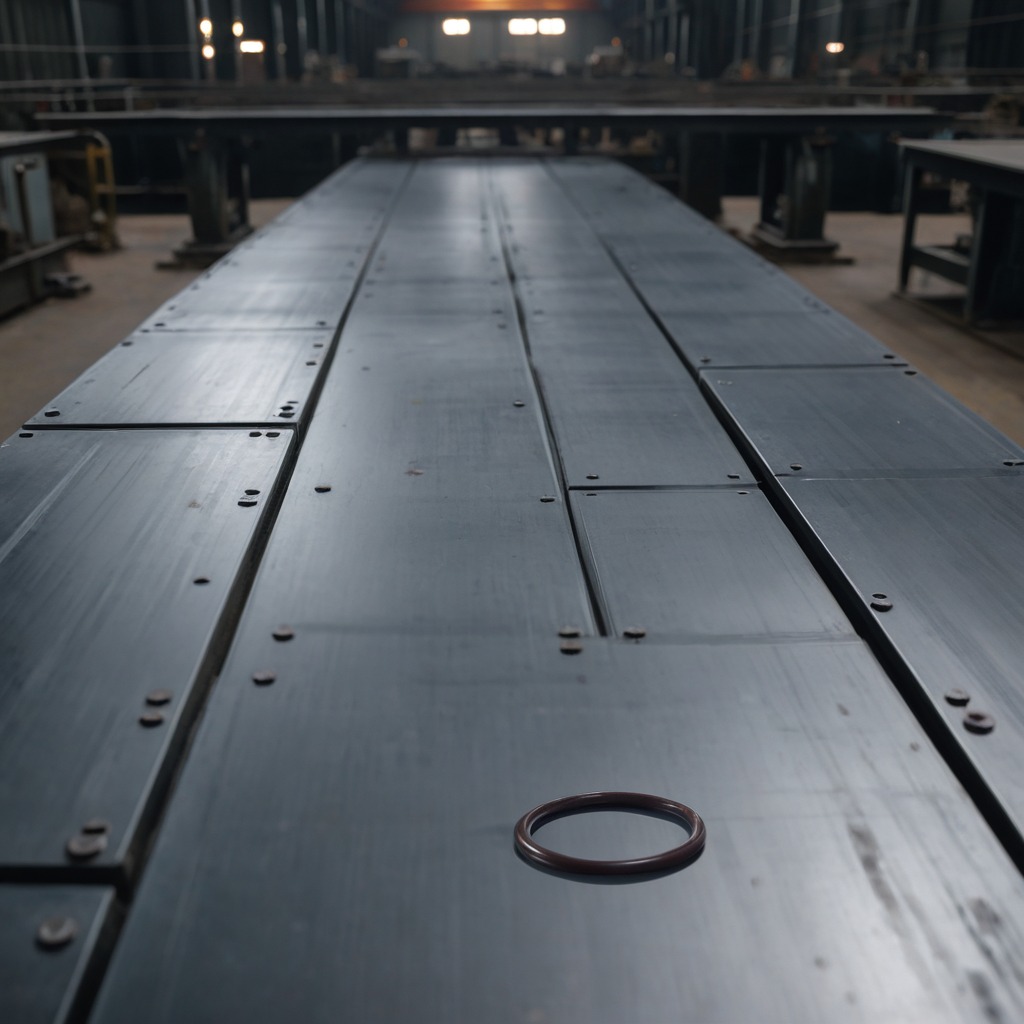
A rubber O-ring is lying on the cold steel table in a mining workshop gritty textures.